Interaction volume radius: 5 \u00c5
Interaction volume height: 15 \u00c5
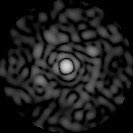
Disorder parameter: 0.8594